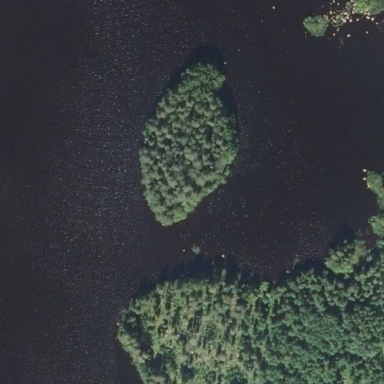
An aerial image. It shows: Islet surrounded by woodland.